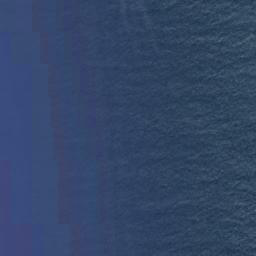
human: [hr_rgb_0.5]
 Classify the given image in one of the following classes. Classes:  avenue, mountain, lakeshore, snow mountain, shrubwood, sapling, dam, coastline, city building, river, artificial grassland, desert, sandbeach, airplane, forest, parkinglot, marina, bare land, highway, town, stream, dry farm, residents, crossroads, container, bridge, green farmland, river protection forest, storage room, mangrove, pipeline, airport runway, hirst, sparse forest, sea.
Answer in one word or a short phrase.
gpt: sea